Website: crate-barrel
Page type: receipt
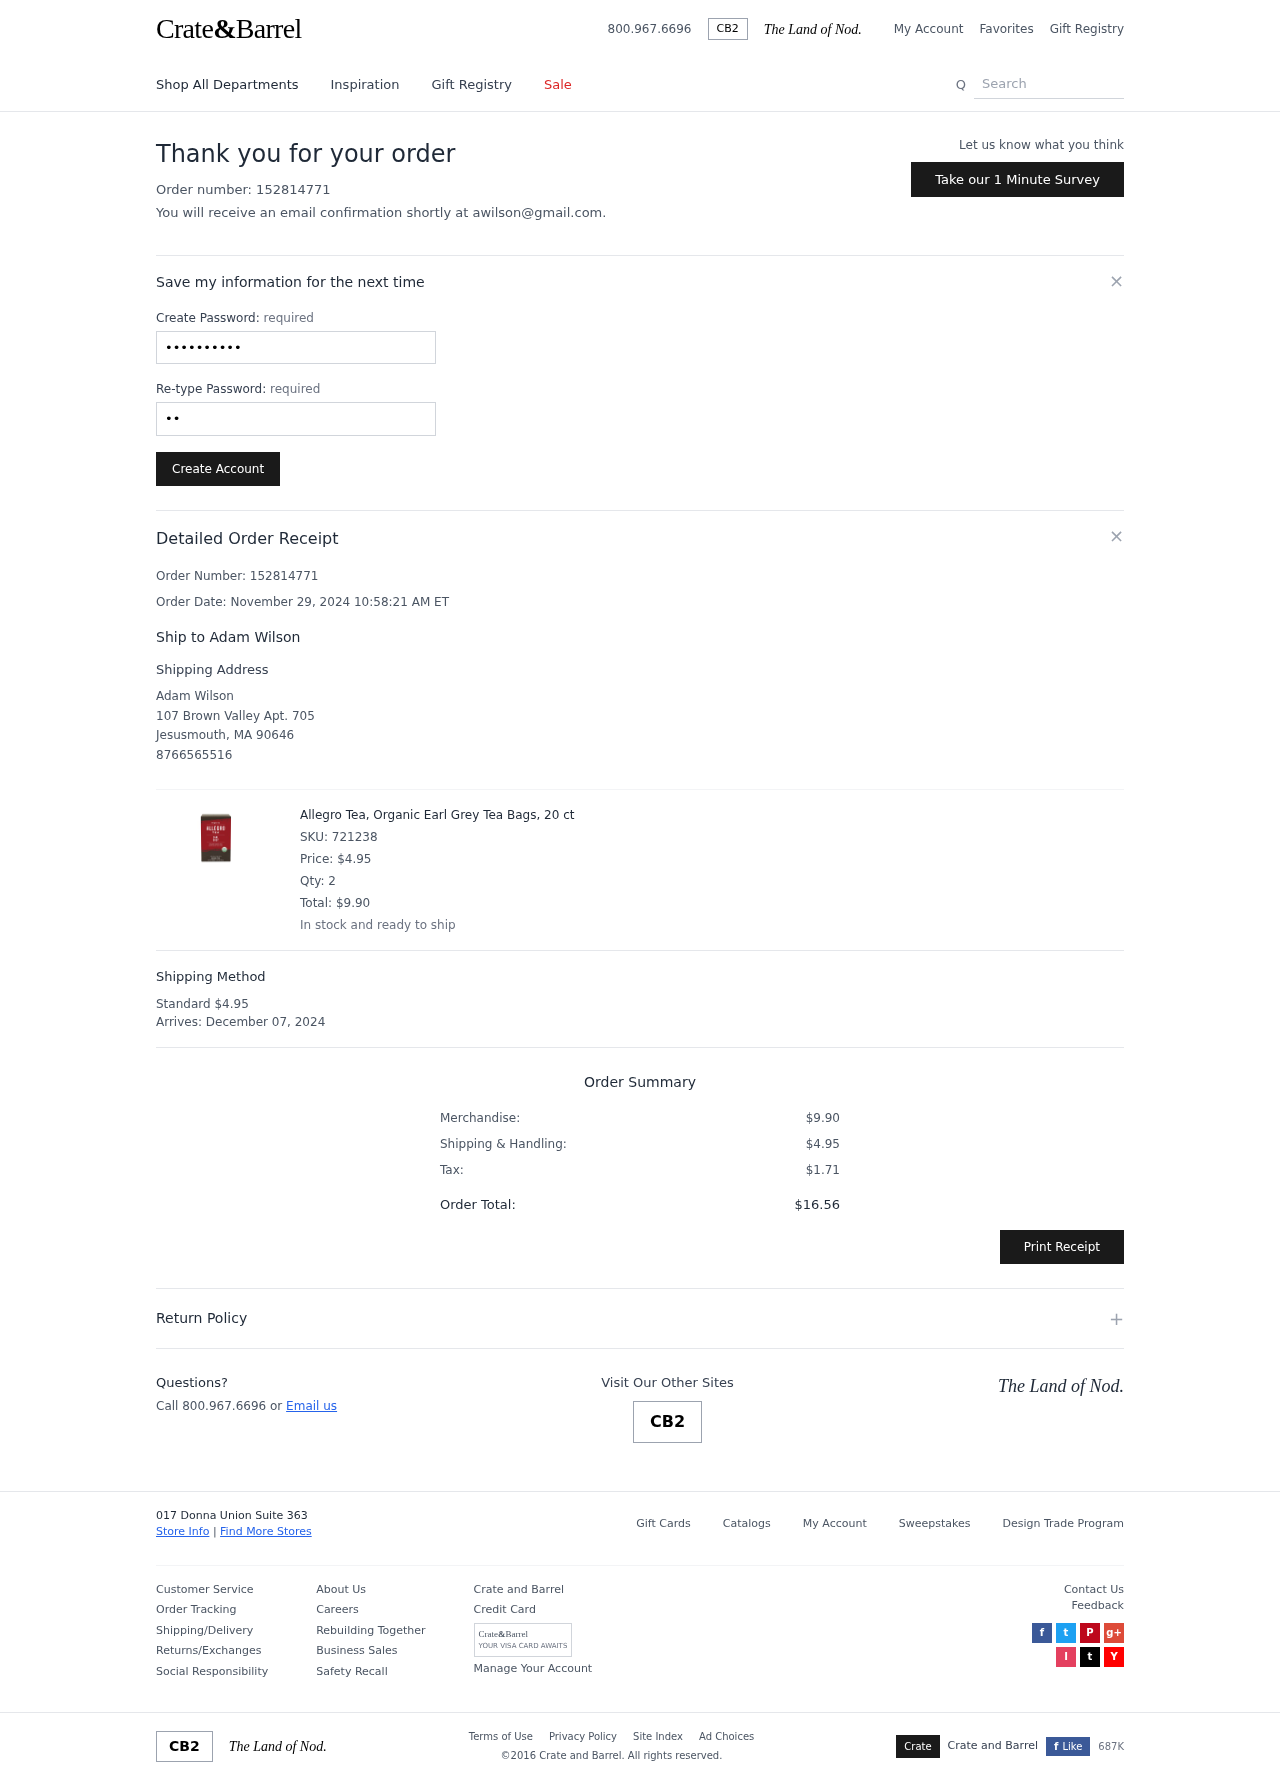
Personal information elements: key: PII_CITY
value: Jesusmouth
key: PII_EMAIL
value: awilson@gmail.com
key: PII_FULLNAME
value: Adam Wilson
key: PII_FULLNAME
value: Ship to Adam Wilson
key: PII_PHONE
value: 8766565516
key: PII_POSTCODE
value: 90646
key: PII_STATE_ABBR
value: MA
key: PII_STREET
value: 107 Brown Valley Apt. 705
Product elements: key: PRODUCT1_NAME
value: Allegro Tea, Organic Earl Grey Tea Bags, 20 ct
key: PRODUCT1_PRICE
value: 4.95
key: PRODUCT1_QUANTITY
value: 2
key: PRODUCT1_SKU
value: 721238
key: PRODUCT1_TOTAL
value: $9.90
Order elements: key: ORDER_ID
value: Order Number: 152814771
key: ORDER_ID
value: Order number: 152814771
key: ORDER_DATE
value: Order Date: November 29, 2024 10:58:21 AM ET
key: ORDER_SHIPPING_COST
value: $4.95
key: ORDER_DELIVERY_DATE
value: December 07, 2024
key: ORDER_SUBTOTAL
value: $9.90
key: ORDER_TAX
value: $1.71
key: ORDER_TOTAL
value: $16.56
Search elements: key: HEADER_SEARCH
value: Search